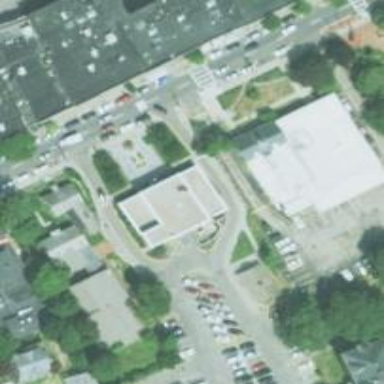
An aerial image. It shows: Parking space is available.